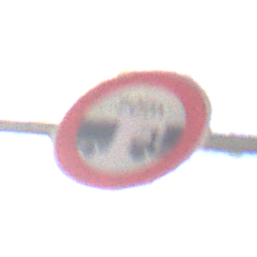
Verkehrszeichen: VerbotUnterschreitenMindestabstand
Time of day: MorningAfternoon
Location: Outdoor (Nature)
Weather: Clear
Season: Winter
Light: Natural